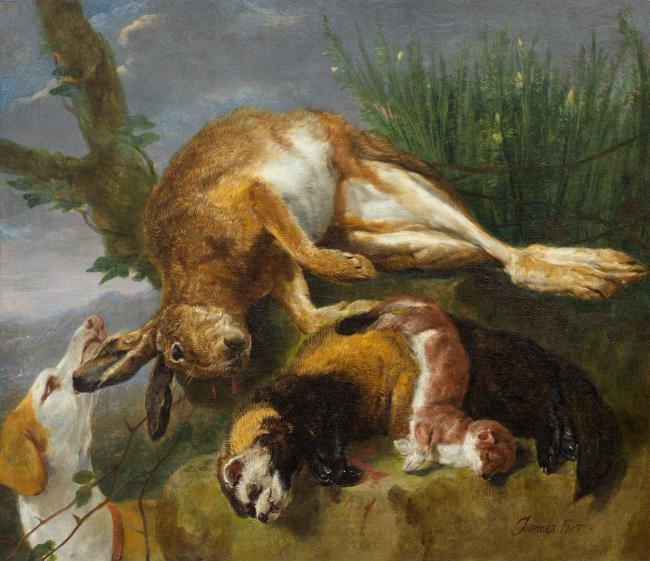
Title: Jachtstilleven met een hond, een haas en een marter
Artist: Joannes Fijt
Earliest date: 1622
Latest date: 1661
Genre: painting
Keywords: still life, game piece (still life), dog, hunting dog, hare, marten, weasel, on a rock, blood